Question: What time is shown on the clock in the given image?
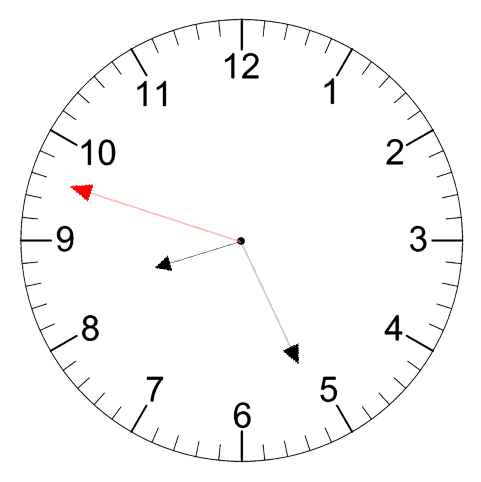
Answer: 08:25:48